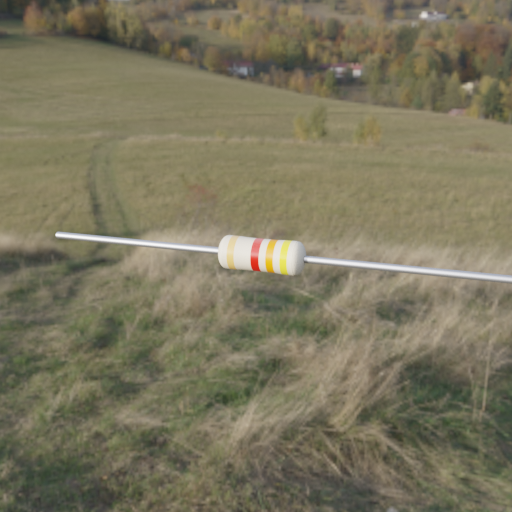
Resistor colour bands (in order): gold, red, orange, yellow